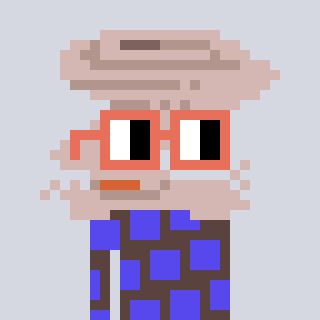
a pixel art character with square orange glasses, a tornado-shaped head and a darkbrown-colored body on a cool background